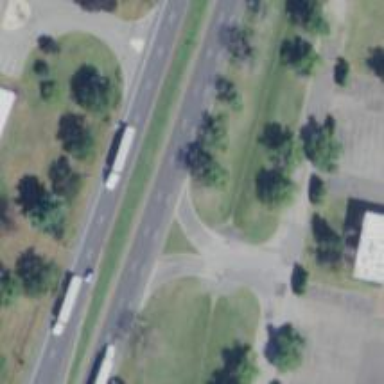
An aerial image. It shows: Trunk highway.